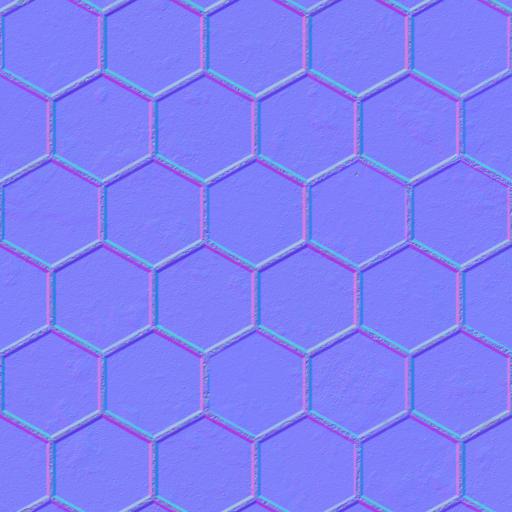
hexagon paved pavement paving stones